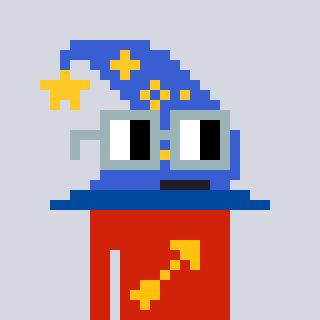
a pixel art character with square dark gray glasses, a wizard hat-shaped head and a red-colored body on a cool background